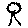
Label: tree